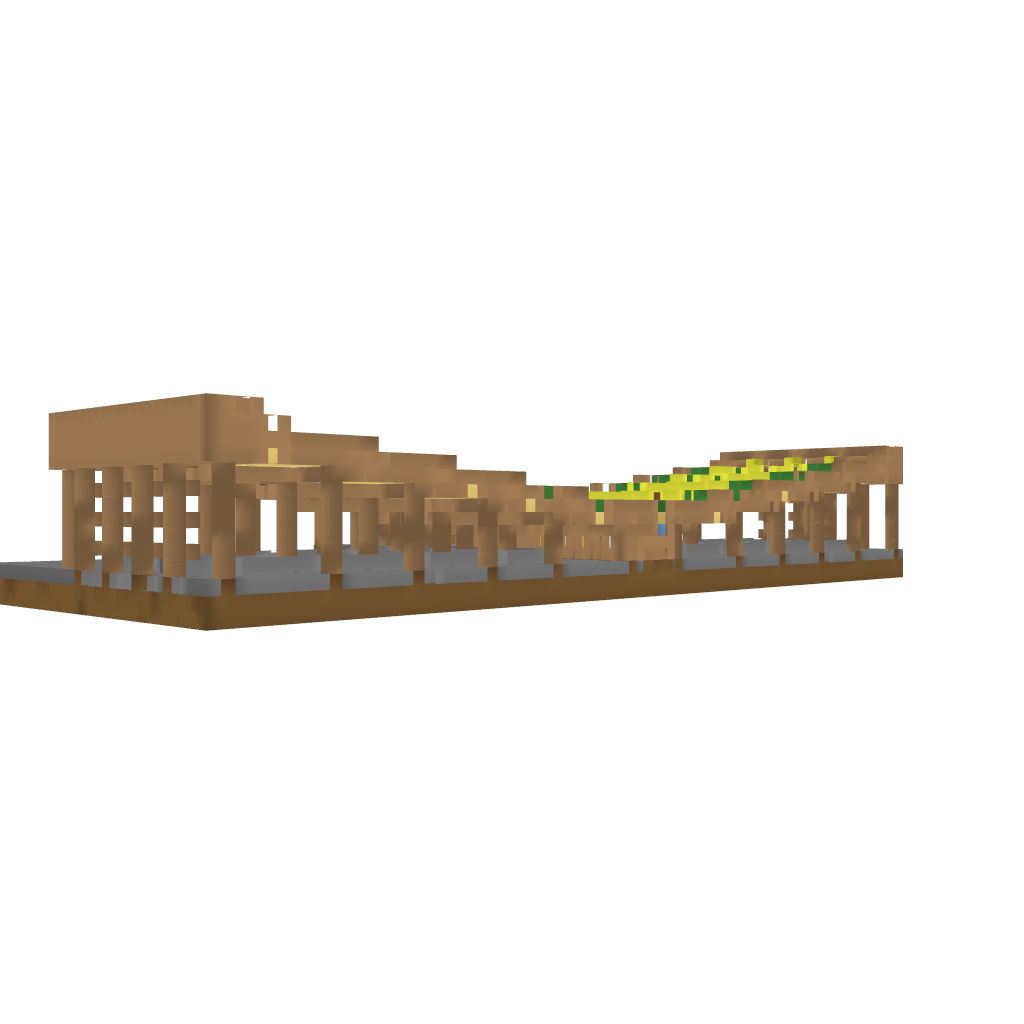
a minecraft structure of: AutoFarm bad low quality